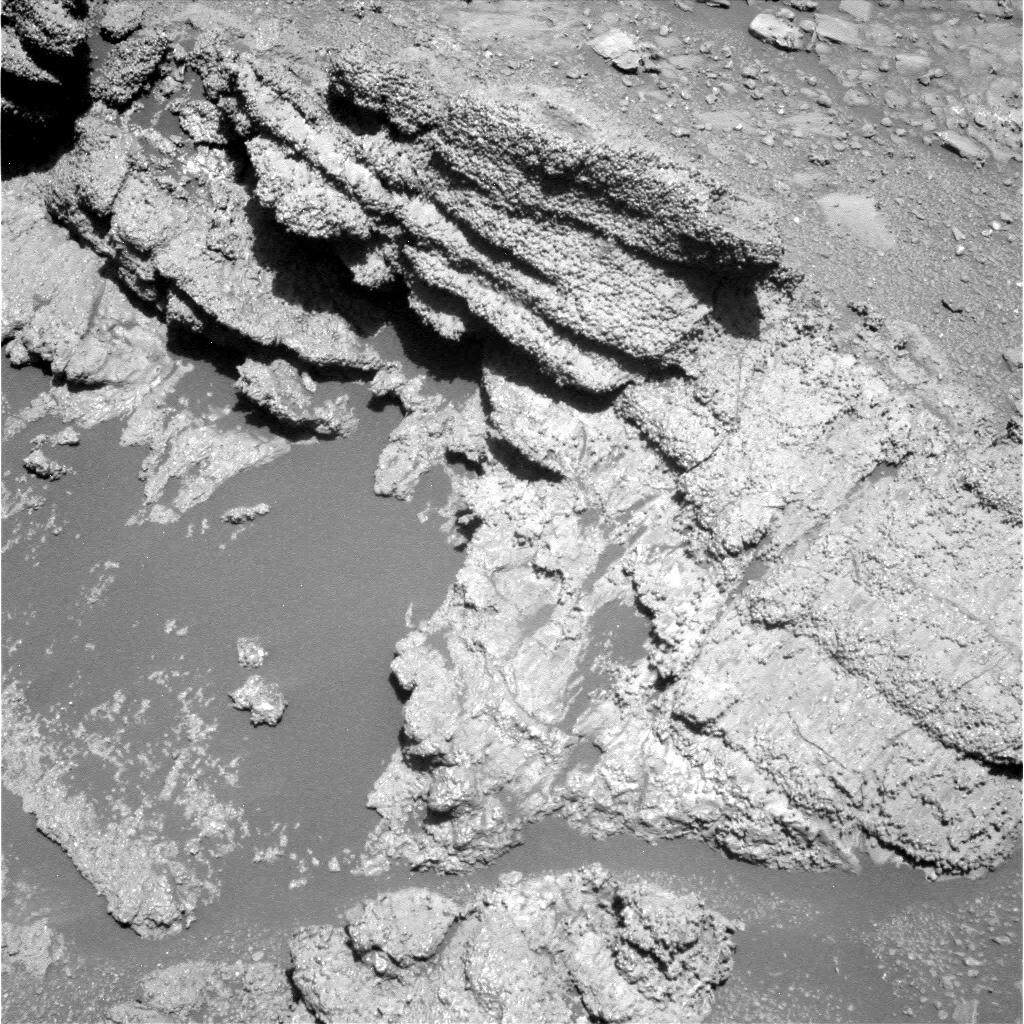
Terrain classes present: Bedrock, Gravel / Sand / Soil, Shadow